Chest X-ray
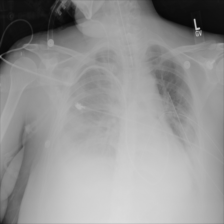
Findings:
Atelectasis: negative
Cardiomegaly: negative
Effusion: positive
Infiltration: negative
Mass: negative
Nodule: negative
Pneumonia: negative
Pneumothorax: negative
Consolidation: negative
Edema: negative
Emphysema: negative
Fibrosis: negative
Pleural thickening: negative
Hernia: negative